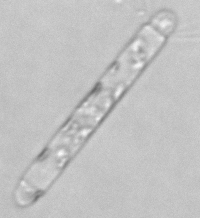
Label: Corethron_hystrix